Question: I wrote a Java program to take a triangle and either rotate, shift, or rotate and shift it, based upon a button click preformed by the user.
Beforehand, I instruct the user to enter in ranges of logical coordinates to determine how pixel coordinates will map to a real x-y coordinate system.
Initially, I have the triangle appearing in the middle of the screen, and after a button is clicked, the triangle is shown after a certain operation is preformed on it (i.e rotation, shifting, etc.)
However, after the operation is completed and the triangle is redrawn, I see an input box also drawn in the top-left corner of the JPanel.
I'm not sure how this keeps getting drawn there.
Code:
'''
import java.awt.Color;
import java.awt.Dimension;
import java.awt.Graphics;
import java.awt.event.ActionEvent;
import java.awt.event.ActionListener;
import java.awt.event.WindowAdapter;
import java.awt.event.WindowEvent;
import javax.swing.JButton;
import javax.swing.JFrame;
import javax.swing.JOptionPane;
import javax.swing.JPanel;
public class RotateAndShiftTriangles extends JFrame {
public static void main(String[] args) { new RotateAndShiftTriangles(); }
RotateAndShiftTriangles() {
super("Drawing 50 Triangles");
final JPanel drawingPanel = new DrawTriangles();
JPanel buttonPanel = new JPanel();
JButton rotate = new JButton("Rotate"),
shift = new JButton("Shift"),
rotateShift = new JButton("Rotate and Shift"),
reset = new JButton ("Reset");
drawingPanel.setBackground(Color.WHITE);
buttonPanel.add(rotate);
buttonPanel.add(shift);
buttonPanel.add(rotateShift);
buttonPanel.add(reset);
addWindowListener(new WindowAdapter() {
public void windowClosing(WindowEvent e) {
System.exit(0);
}
});
DrawTriangles.rWidth = Float.parseFloat(JOptionPane.showInputDialog("Input rWidth"));
DrawTriangles.rHeight = Float.parseFloat(JOptionPane.showInputDialog("Input rHeight"));
rotate.addActionListener(new ActionListener() {
public void actionPerformed(ActionEvent e) {
DrawTriangles.rotate = true;
drawingPanel.repaint();
}
});
shift.addActionListener(new ActionListener() {
public void actionPerformed(ActionEvent e) {
DrawTriangles.shift = true;
drawingPanel.repaint();
}
});
rotateShift.addActionListener(new ActionListener() {
public void actionPerformed(ActionEvent e) {
DrawTriangles.rotate = true;
DrawTriangles.shift = true;
drawingPanel.repaint();
}
});
reset.addActionListener(new ActionListener() {
@Override
public void actionPerformed(ActionEvent e) {
DrawTriangles.reset = true;
drawingPanel.repaint();
}
});
setSize(600, 400);
add("South", buttonPanel);
add("Center", drawingPanel);
setVisible(true);
}
}
class DrawTriangles extends JPanel {
static float rWidth, rHeight, pixelSize;
static int maxX, maxY, minMaxXY, centerX, centerY;
static boolean rotate = false, shift = false, reset = false;
float angle = 0;
void initialize() {
Dimension d = getSize();
maxX = d.width - 1; maxY = d.height - 1;
pixelSize = Math.max(rWidth / maxX, rHeight / maxY);
minMaxXY = Math.min(maxX, maxY);
centerX = maxX/2; centerY = maxY/2;
}
public int iX2(float x) { return Math.round(x); }
public int iY2(float y) { return maxY - Math.round(y); }
public static int iX(float x) { return Math.round(centerX + x / pixelSize); }
public static int iY(float y) { return Math.round(centerY - y / pixelSize); }
public static float fx(int x) { return (x - centerX) * pixelSize; }
public static float fy(int y) { return (centerY - y) * pixelSize; }
public void paint(Graphics g) {
super.paintComponent(g);
initialize();
int left = iX(-rWidth/2), right = iX(rWidth/2);
int top = iY(rHeight/2), bot = iY(-rHeight/2);
g.drawString("X: " + -rWidth/2 + " Y: " + rHeight/2, left, top + 10);
g.drawString("X: " + rWidth/2 + " Y: " + rHeight/2, right - 55, top + 10);
g.drawString("X: " + -rWidth/2 + " Y: " + -rHeight/2, left, bot);
g.drawString("X: " + rWidth/2 + " Y: " + -rHeight/2, right - 55, bot);
g.setColor(Color.BLUE);
g.drawRect(left, top, right - left, bot - top);
float side = 0.95f * minMaxXY, sideHalf = 0.5F * side,
h = sideHalf * (float)Math.sqrt(3),
xA, yA, xB, yB, xC, yC,
xA1, yA1, xB1, yB1, xC1, yC1, p, q;
q = 0.05F;
p = 1 - q;
xA = centerX - sideHalf;
yA = centerY - 0.5F * h;
xB = centerX + sideHalf;
yB = yA;
xC = centerX;
yC = centerY + 0.5F * h;
if(!reset) {
if(rotate) {
angle += Float.parseFloat(JOptionPane.showInputDialog("Input Angle of Rotation (in degrees)"));
float xR = fx(Integer.parseInt(JOptionPane.showInputDialog("Input X Coordinate for Rotation"))),
yR = fx(Integer.parseInt(JOptionPane.showInputDialog("Input Y Coordinate for Rotation")));
xA = rotateX(xA, yA, xR, yR, angle);
yA = rotateY(xA, yA, xR, yR, angle);
xB = rotateX(xB, yB, xR, yR, angle);
yB = rotateY(xB, yB, xR, yR, angle);
xC = rotateX(xC, yC, xR, yR, angle);
yC = rotateY(xC, yC, xR, yR, angle);
rotate = false;
}
if(shift) {
float xShift = -fx(Integer.parseInt(JOptionPane.showInputDialog("Input X Coordinate for Shift"))),
yShift = -fx(Integer.parseInt(JOptionPane.showInputDialog("Input Y Coordinate for Shift")));
xA += xShift;
yA += yShift;
xB += xShift;
yB += yShift;
xC += xShift;
yC += yShift;
shift = false;
}
}
g.setColor(Color.RED);
for (int i = 0; i < 50; i++) {
g.drawLine(iX2(xA), iY2(yA), iX2(xB), iY2(yB));
g.drawLine(iX2(xB), iY2(yB), iX2(xC), iY2(yC));
g.drawLine(iX2(xC), iY2(yC), iX2(xA), iY2(yA));
if(i == 0) {
g.setColor(Color.BLACK);
g.drawString("A: X- " + xA + " Y- " + yA, 0, 50);
g.drawString("B: X- " + xB + " Y- " + yB, 0, 60);
g.drawString("C: X- " + xC + " Y- " + yC, 0, 70);
g.setColor(Color.RED);
}
xA1 = p * xA + q * xB;
yA1 = p * yA + q * yB;
xB1 = p * xB + q * xC;
yB1 = p * yB + q * yC;
xC1 = p * xC + q * xA;
yC1 = p * yC + q * yA;
xA = xA1; xB = xB1; xC = xC1;
yA = yA1; yB = yB1; yC = yC1;
}
if(reset)
angle = 0;
reset = false;
}
public float rotateX(float x, float y, float xR, float yR, float angle) {
angle *= (Math.PI / 180.0);
float c = (float)Math.cos(angle), s = (float)Math.sin(angle),
xF = x - xR, yF = y - yR,
rx = xF * c - yF * s;
return rx + xR;
}
public float rotateY(float x, float y, float xR, float yR, float angle) {
angle *= (Math.PI / 180.0);
float c = (float)Math.cos(angle), s = (float)Math.sin(angle),
xF = x - xR, yF = y - yR,
ry = xF * s + yF * c;
return ry + yR;
}
}
'''
I keep getting this

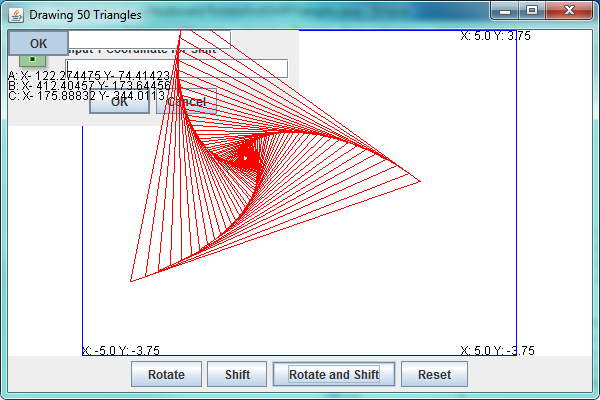
Answer: You are triggering 'JOptionPane' popups your 'paint()' method.
Calls to '.paint()' and its siblings should limit themselves to redrawing the object, nothing else. As is, your code will cause your '.paint()' method to block until the popup is closed, then continue processing where it left off, potentially picking up artifacts still on the screen. As you can see here, the background is painted (by the call to 'super.paintComponent()') then the popup is drawn and closed, then the rest of your '.paint()' method runs, but since the background has already been painted, nothing repaints over where the popup was.
You should move code like:
> '''
angle += Float.parseFloat(JOptionPane.showInputDialog("Input Angle of Rotation (in degrees)"));
float xR = fx(Integer.parseInt(JOptionPane.showInputDialog("Input X Coordinate for Rotation"))),
yR = fx(Integer.parseInt(JOptionPane.showInputDialog("Input Y Coordinate for Rotation")));
'''
and
> '''
float xShift = -fx(Integer.parseInt(JOptionPane.showInputDialog("Input X Coordinate for Shift"))),
yShift = -fx(Integer.parseInt(JOptionPane.showInputDialog("Input Y Coordinate for Shift")));
'''
out into the appropriate 'ActionListener' methods, set the necessary values, and then use them from within your 'paint()' method.
---
You should also be consistent about using '.paint()' and '.paintComponent()', like @camickr suggests, don't have one method call its sibling's super.